Field crop: maize
Growth stage: 2
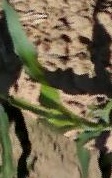
Species: maize